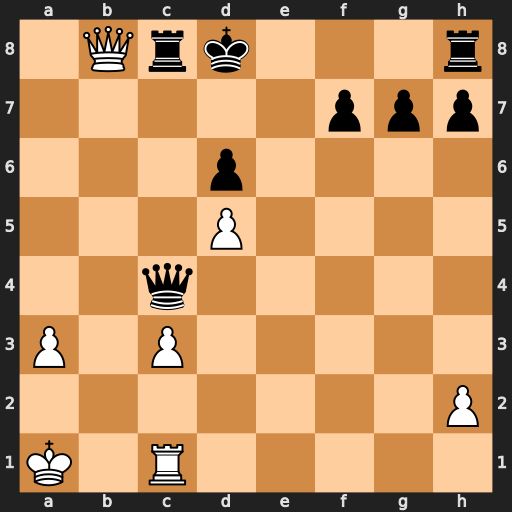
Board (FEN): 1Qrk3r/5ppp/3p4/3P4/2q5/P1P5/7P/K1R5
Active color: w
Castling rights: -
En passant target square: -
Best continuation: Qxd6+ Ke8 Re1+ Qe2 Rxe2#